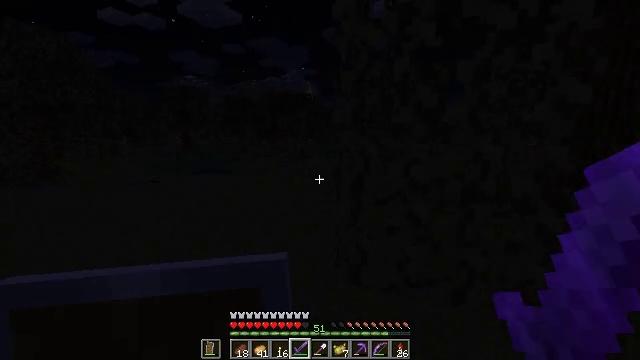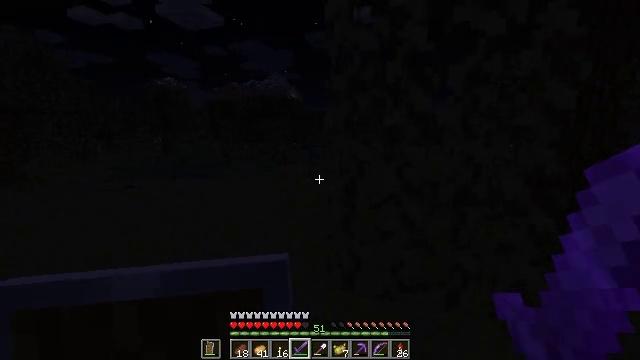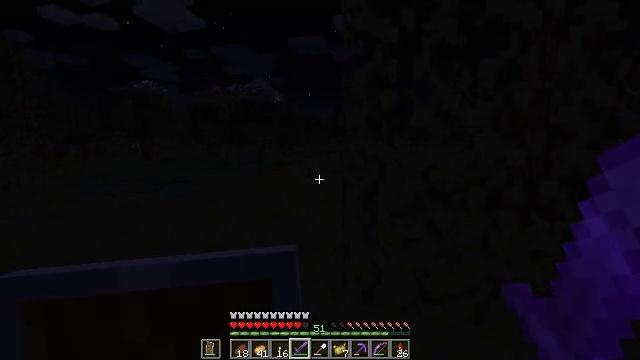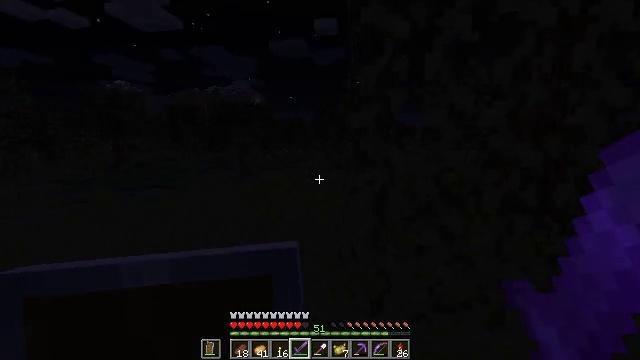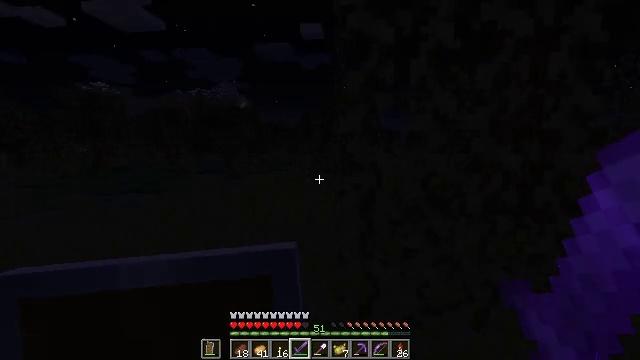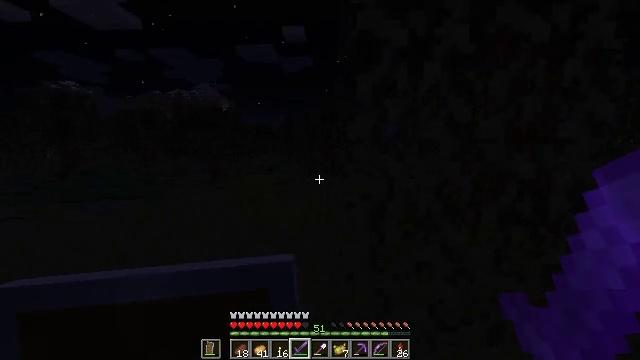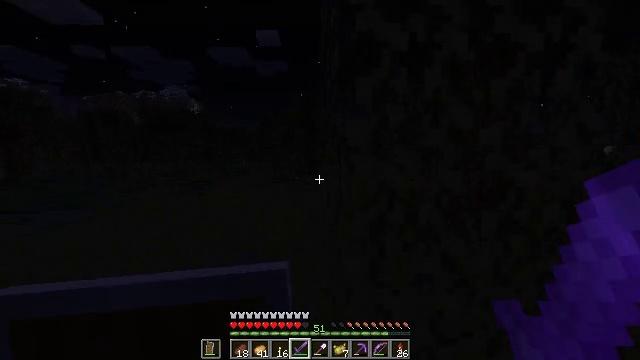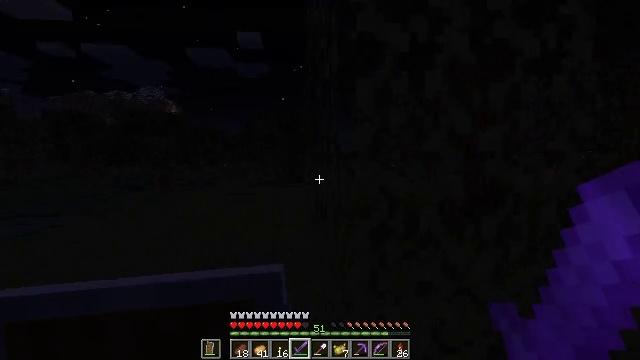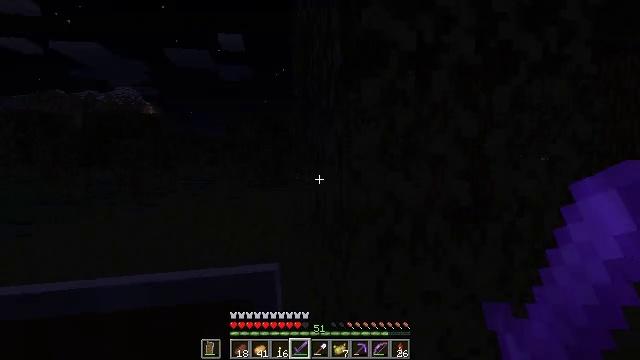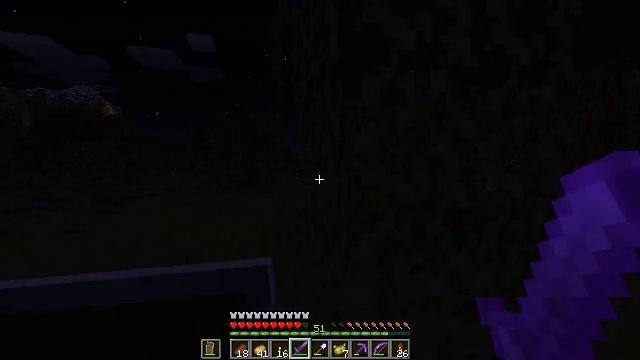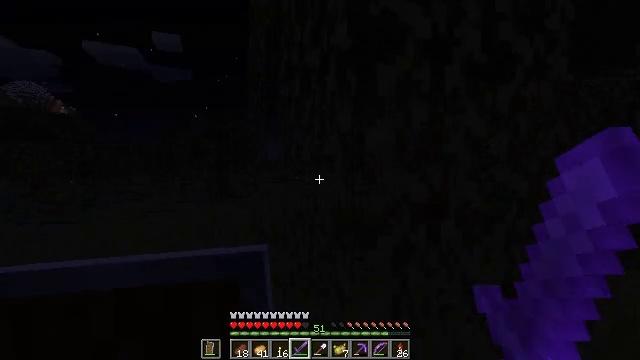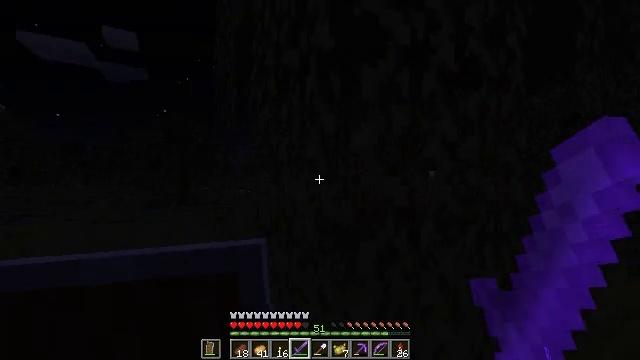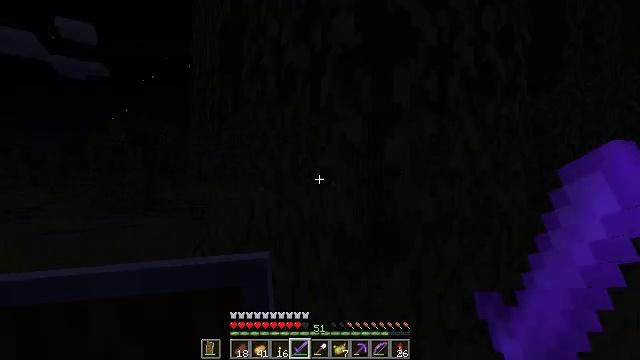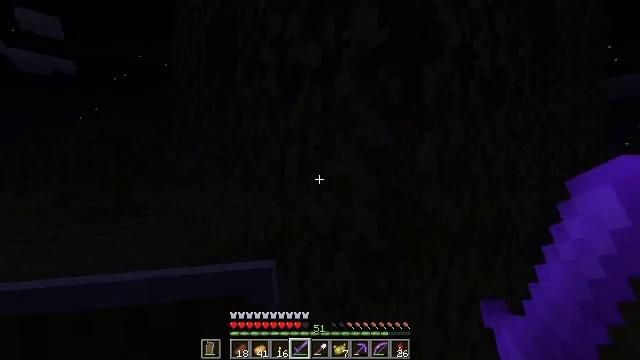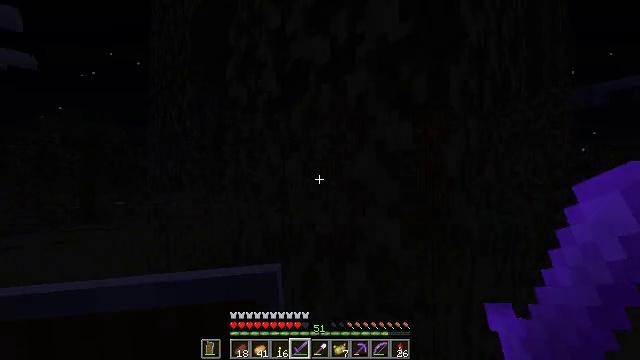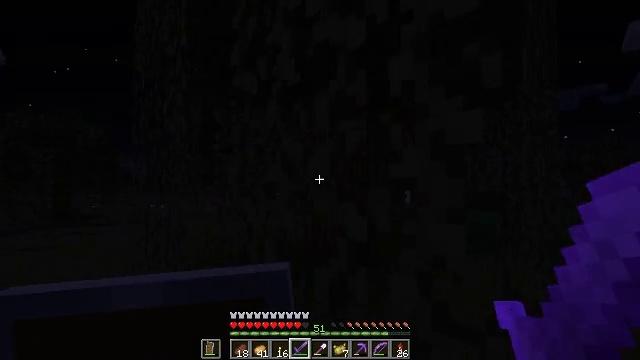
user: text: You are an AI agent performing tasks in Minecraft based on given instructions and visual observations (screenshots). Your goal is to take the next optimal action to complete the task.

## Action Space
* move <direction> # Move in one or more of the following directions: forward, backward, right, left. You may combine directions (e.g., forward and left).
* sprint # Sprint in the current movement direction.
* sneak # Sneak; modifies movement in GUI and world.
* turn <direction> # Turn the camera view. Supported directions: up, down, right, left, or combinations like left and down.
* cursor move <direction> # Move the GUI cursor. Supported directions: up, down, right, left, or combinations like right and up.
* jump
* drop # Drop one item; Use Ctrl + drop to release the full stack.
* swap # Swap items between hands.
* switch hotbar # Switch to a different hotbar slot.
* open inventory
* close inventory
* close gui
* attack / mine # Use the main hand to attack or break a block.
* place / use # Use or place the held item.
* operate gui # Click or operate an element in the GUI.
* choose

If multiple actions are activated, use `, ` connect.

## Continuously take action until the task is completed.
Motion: motion action
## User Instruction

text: Combat the slime.
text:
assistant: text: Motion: move forward and move left, turn right
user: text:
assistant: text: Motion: move forward and move left, turn right
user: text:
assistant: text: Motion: move forward and move left, turn right
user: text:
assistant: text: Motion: move forward and move left, turn right
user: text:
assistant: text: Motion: move forward and move left, turn right
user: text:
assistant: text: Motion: move forward and move left, turn right and up
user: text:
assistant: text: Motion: move forward and move left, turn right
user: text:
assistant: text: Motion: move forward and move left, turn right
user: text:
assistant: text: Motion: move forward and move left, turn right
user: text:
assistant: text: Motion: move forward and move left, turn right
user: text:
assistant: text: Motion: move forward and move left, turn right and up
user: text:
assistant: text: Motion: move forward and move left, turn right and up
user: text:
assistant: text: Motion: move forward and move left, turn right
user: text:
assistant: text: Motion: move forward and move left, turn right
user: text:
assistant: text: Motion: move forward and move left, turn right
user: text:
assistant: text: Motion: move forward and move left, turn right
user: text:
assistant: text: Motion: move forward and move left, turn right
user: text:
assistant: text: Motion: move forward and move left, turn right and up
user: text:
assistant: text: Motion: move forward and move left, turn right and up
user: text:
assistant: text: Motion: move forward, turn right and up, jump
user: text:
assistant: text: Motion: turn right and up, jump
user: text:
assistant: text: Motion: turn right and up, jump
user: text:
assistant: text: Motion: turn right and up, jump
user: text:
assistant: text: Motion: turn right and up, jump
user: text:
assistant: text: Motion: turn right and up, jump
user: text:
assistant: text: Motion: turn right and up, jump
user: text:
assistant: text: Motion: turn up, jump
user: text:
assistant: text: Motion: turn up, jump
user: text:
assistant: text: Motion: move back, turn up, jump
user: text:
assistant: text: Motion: move back, turn left, jump